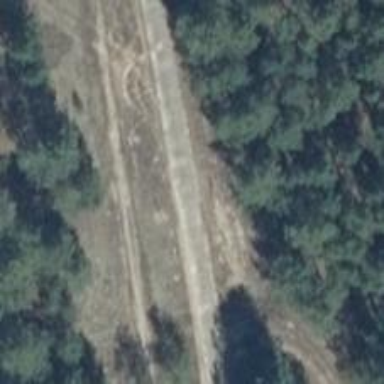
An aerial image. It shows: Track with grade1 tracktype surface made of concrete plates.